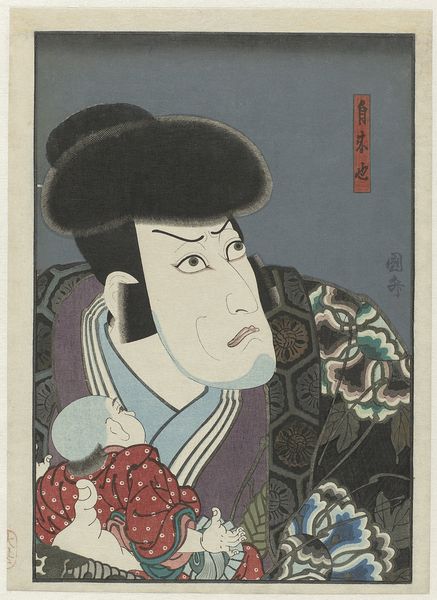
Titel: Ichikawa Ebizô V als Jiraiya
Künstler: Utagawa Sadamasu
Standort: Amsterdam
Institution: Rijksmuseum
Schlagwörter: blumen, daumen, nase, blick, gesicht, haare, kind, augenbrauen, homme, manteau, portrait, asien, mundwinkel, femme, fleurs, bébé, enfant, signature, petit, moyen age, chine, asiatique, japon, asie, chinois, noire, cheveu, estampe, peur, japonais, petite, japonaise, kimono, jaonais, hokusai